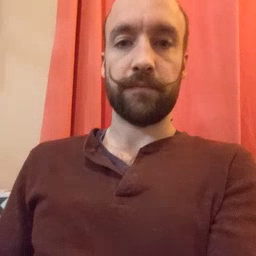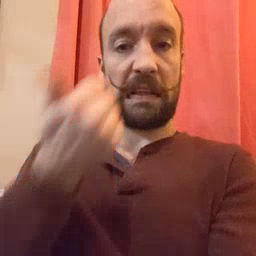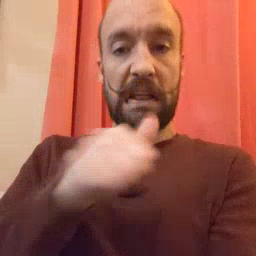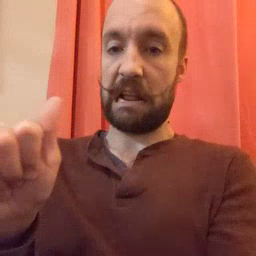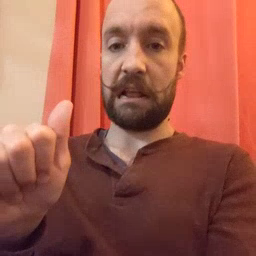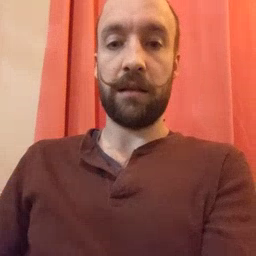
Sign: any